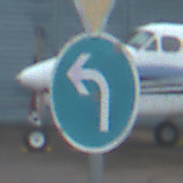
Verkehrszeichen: VorgeschriebeneFahrtrichtungLinks
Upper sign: VorfahrtGewaehren
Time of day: Midday
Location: Outdoor (Suburban)
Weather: Overcast
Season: NotSpecified
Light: Natural